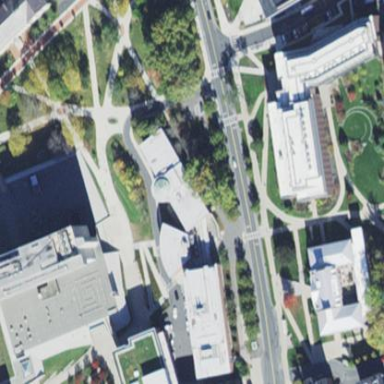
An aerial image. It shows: View of university building.